Question:
I want to make a div that is like that, but i have no clue. I can do it with svg or images, but that is not how i want it. Here is my code
HTML
'''
<div class="FooterWhite"> </div>
'''
CSS
'''
.FooterWhite {
background-color:white;
height:50%;
width:100%;
}
'''
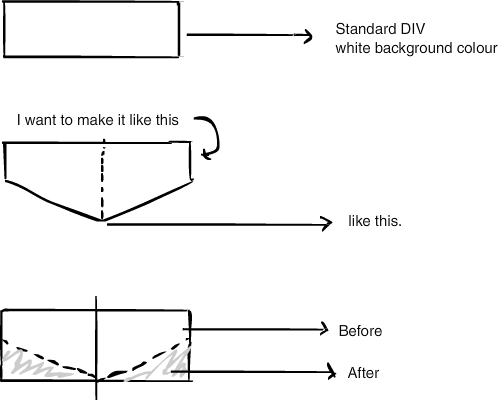
Answer: try this :
'''
.shape {
width: 200px;
height: 70px;
background: #000;
margin: 50px;
position: relative;
}
.shape:before {
display: block;
content: "";
height: 0;
width: 0;
border: 50px solid #f00;
border-bottom:50px solid transparent;
border-left: 50px solid transparent;
position: absolute;
top: 70px;
}.shape:after {
display: block;
content: "";
height: 0;
width: 0;
border: 50px solid #f00;
border-bottom: 50px solid transparent;
border-right:50px solid transparent;
position: absolute;
top: 70px;
left:100px;
}
'''
<URL>